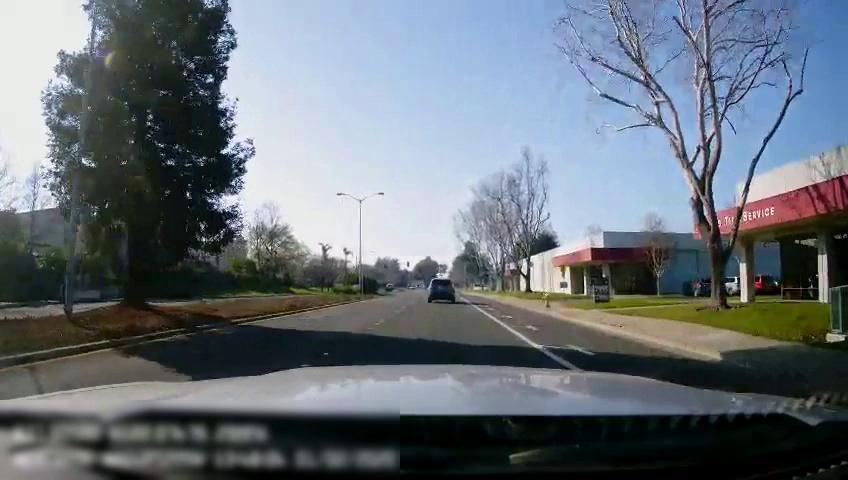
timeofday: Day
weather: Sunny
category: Drivable Space
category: Drivable Space
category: Vehicles | SUV
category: Vehicles | SUV
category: Vehicles | SUV
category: Vehicles | SUV
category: Lanes | Current Lane
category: Lanes | Current Lane